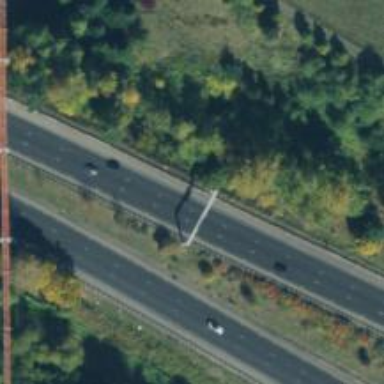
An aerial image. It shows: Motorway.